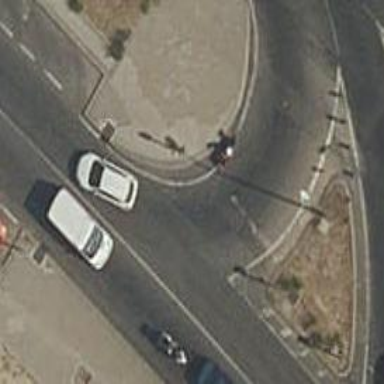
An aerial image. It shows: Road with traffic signals.